Question: I know the title doesn't say much, but let me explain you my situation:
I have the following table:

Now, I would like to select top 1 from each department, but I don't want to get duplicate position id, so I want the top employee from each department by number of projects, but distinct position ids. The results are the highlighted rows.
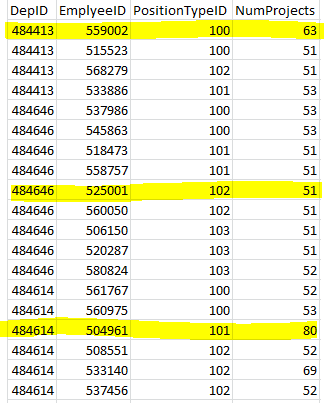
Answer: You cannot guarantee that the returned positions will be the best. One position might be the best in two departments, in which case, one of the results constraints will need to be relaxed.
So, here is a method to get some (perhaps all) departments with the highest ranking but distinct positions. Start by choosing only the highest ranked employees for each department. These are the one with the most projects.
Then, for each 'PositionTypeId' choose a random department from among these alternatives. Then, for each department, choose a random position type. The following query takes this approach:
'''
select DepID, EmplyeeID, PositionTypeId, NumProjects
from (select t.*, row_number() over (partition by DepId order by newid()) as seqnum
from (select t.*, row_number() over (partition by PositionTypeId order by newid()) as position_seqnum
from (select t.*,
dense_rank() over (partition by DepId order by NumProducts desc
) as rank_seqnum
from t
) t
where rank_seqnum = 1
) t
where position_seqnum = 1
) t
where seqnum = 1;
'''
This is guaranteed to return a row for each department. But, it is guaranteed that all departments returned will have different position types and the rows will be best for that department. You could probably work to tweak the middle step to ensure a greater coverage of departments. However, because the problem is not guaranteed to have a solution, such tweaks may be more effort than they are worth.